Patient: sex F, age 60
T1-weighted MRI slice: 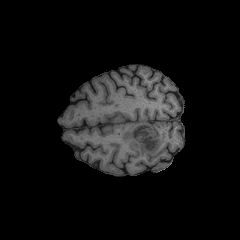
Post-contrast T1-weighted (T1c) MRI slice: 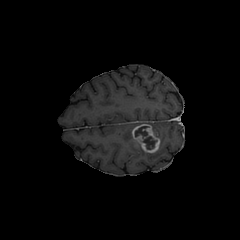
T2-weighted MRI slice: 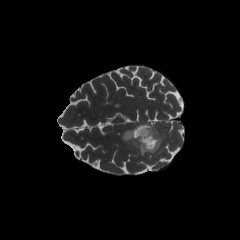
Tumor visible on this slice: yes
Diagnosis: Glioblastoma, IDH-wildtype
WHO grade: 4